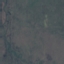
Label: HerbaceousVegetation